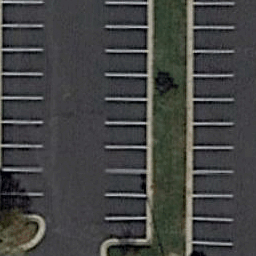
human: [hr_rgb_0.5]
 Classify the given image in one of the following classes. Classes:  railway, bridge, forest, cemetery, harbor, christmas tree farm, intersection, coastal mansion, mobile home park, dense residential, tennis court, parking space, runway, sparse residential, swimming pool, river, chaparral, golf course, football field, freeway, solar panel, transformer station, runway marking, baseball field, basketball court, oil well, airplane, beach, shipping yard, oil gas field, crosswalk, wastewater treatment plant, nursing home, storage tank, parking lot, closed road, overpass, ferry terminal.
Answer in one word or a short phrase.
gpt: parking space